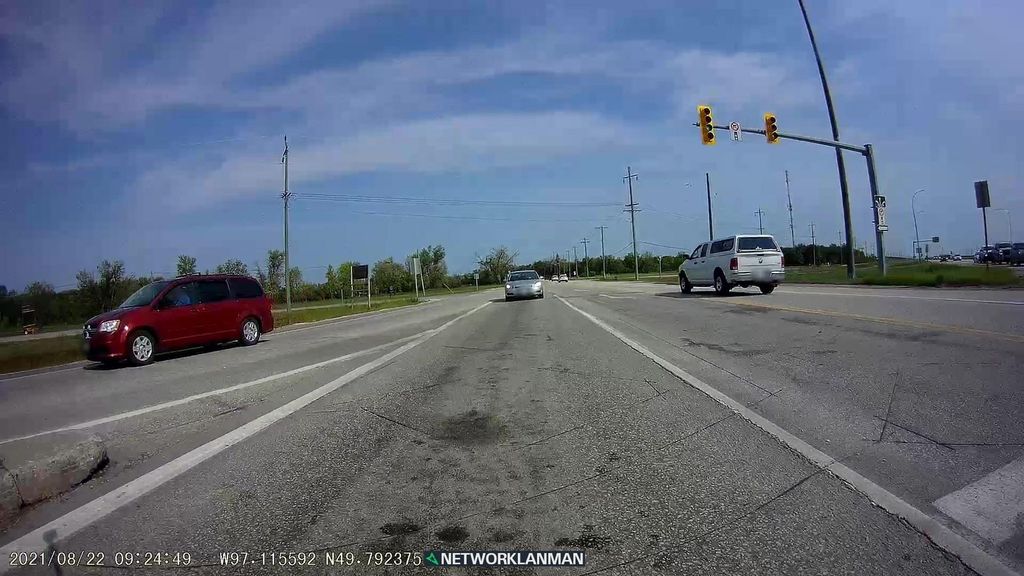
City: winnipeg